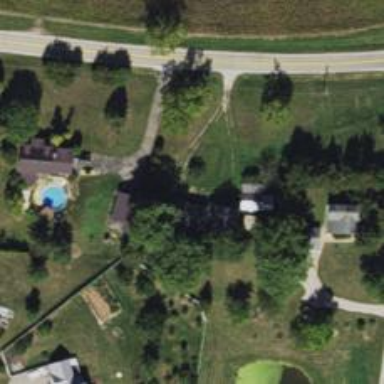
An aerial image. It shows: Driveway.